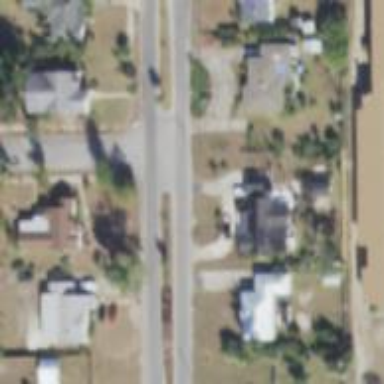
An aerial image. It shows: This residential area consists of single-family homes.